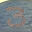
Label: 3